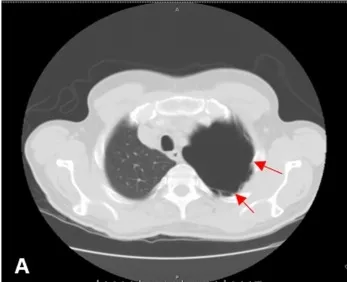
A-B. Dense pleural adherences visible on chest CT (arrows).
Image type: radiology (ct)